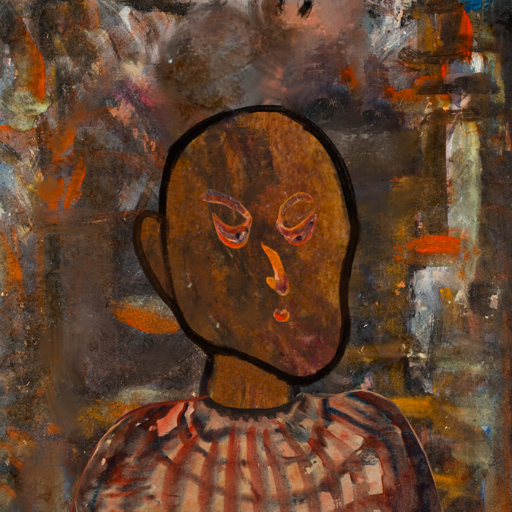
Background: GypsyQueen, Head And Neck Side: Mosgoul, Face Side: Hypocrite, Bust: Orphan, Hair Side: Blank, Head Accessory: Blank, Second Necklace: Blank, Necklace: Blank, Baby: Blank